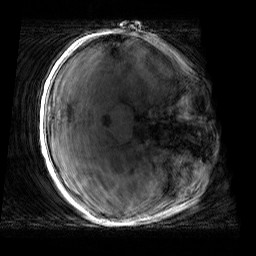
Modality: T1w
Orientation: axial
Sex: male
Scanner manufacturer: siemens
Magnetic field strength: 3 T
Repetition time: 1.9 s
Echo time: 0.00243 s